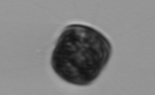
Label: Thalassiosira